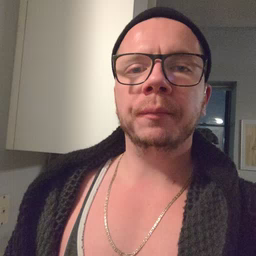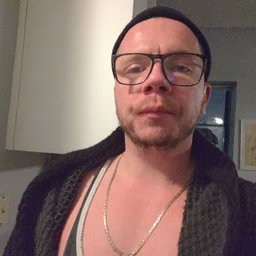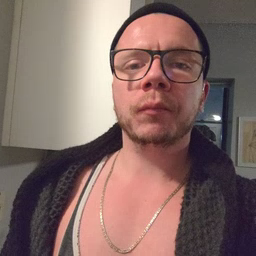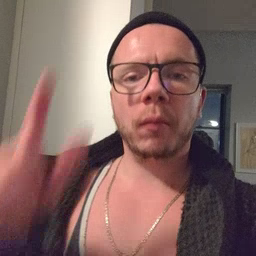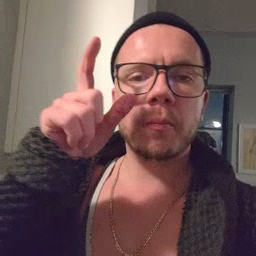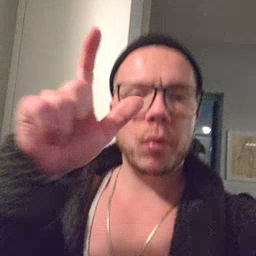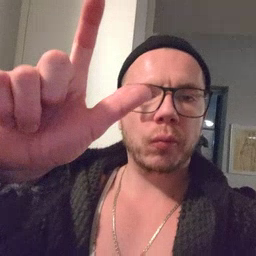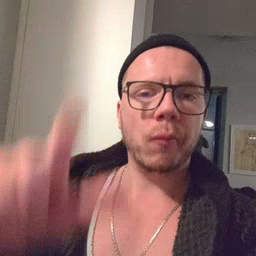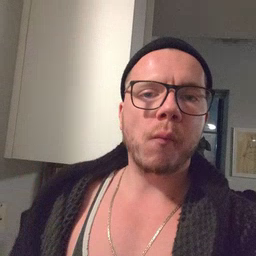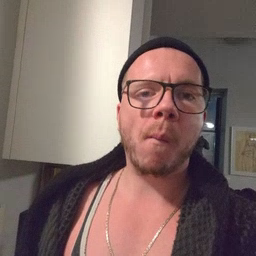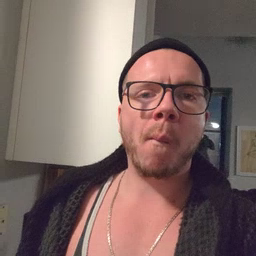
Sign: moon